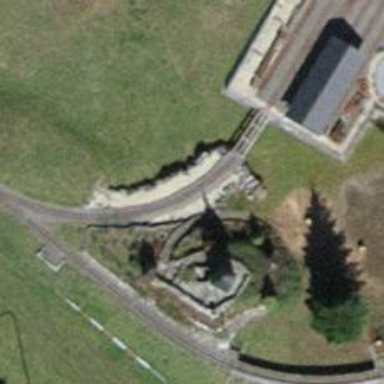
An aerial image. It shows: Miniature railway.